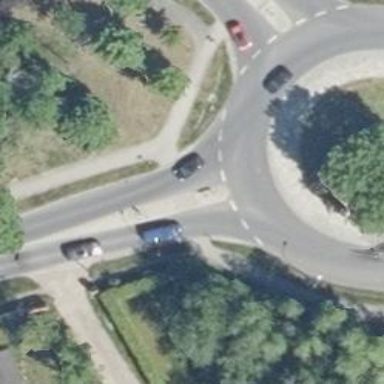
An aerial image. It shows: Tertiary road with traffic calming island.